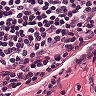
Metastatic tissue present: no